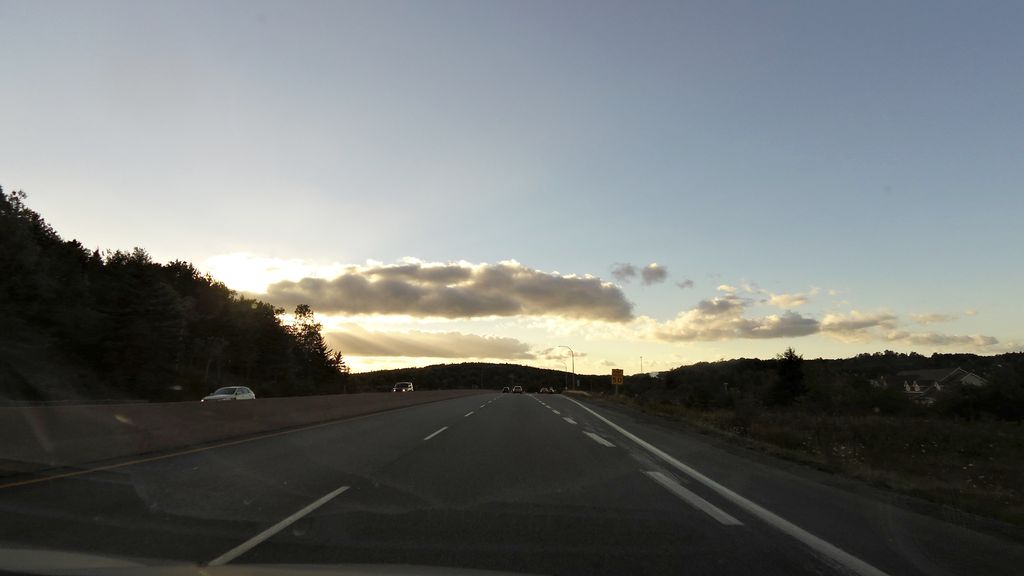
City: halifax